Question: This is related to but distinct from <URL>.
Here is an illustration of what I'm trying to do:

I'm wondering if I can do this with a 'UICollectionViewFlowLayout', a subclass thereof, or if I need to create a completely custom layout? Based on the WWDC 2012 videos on UICollectionView, it appears that if you use Flow Layout with vertical scrolling, your layout lines are horizontal, and if you scroll horizontally, your layout lines are vertical. I want horizontal layout lines in a horizontally-scrolling collection view.
I also don't have any inherent sections in my model - this is just a single set of items. I could group them into sections, but the collection view is resizable, so the number of items that can fit on a page would change sometimes, and it seems like the choice of which page each item goes on is better left to the layout than to the model if I don't have any meaningful sections.
So, can I do this with Flow Layout, or do I need to create a custom layout?
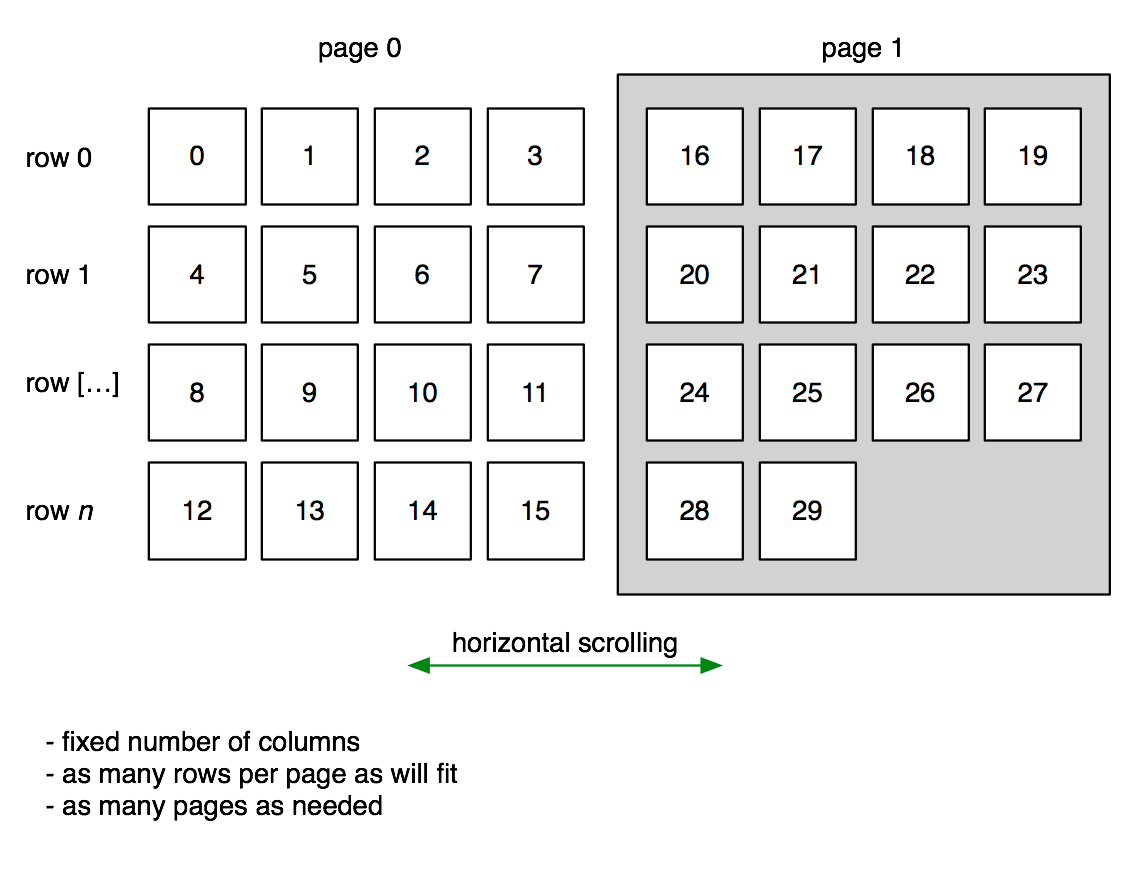
Answer: You're right - that's not how a stock horizontally-scrolling collection view lays out cells. I'm afraid that you're going to have to implement your own custom 'UICollectionViewLayout' subclass. Either that, or separate your models into sections.